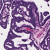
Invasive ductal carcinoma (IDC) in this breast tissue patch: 0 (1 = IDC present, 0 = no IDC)